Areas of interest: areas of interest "Commercial service"
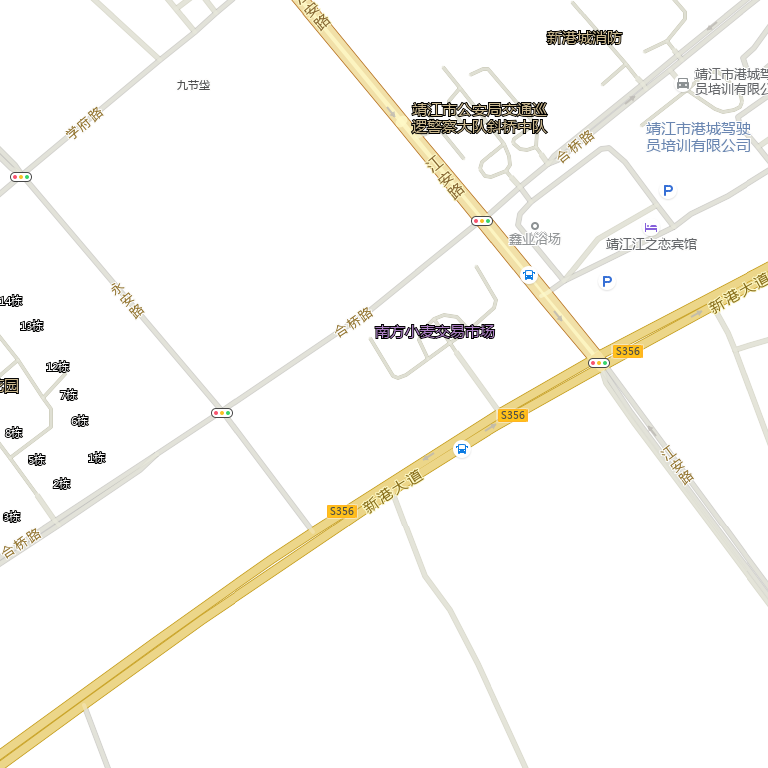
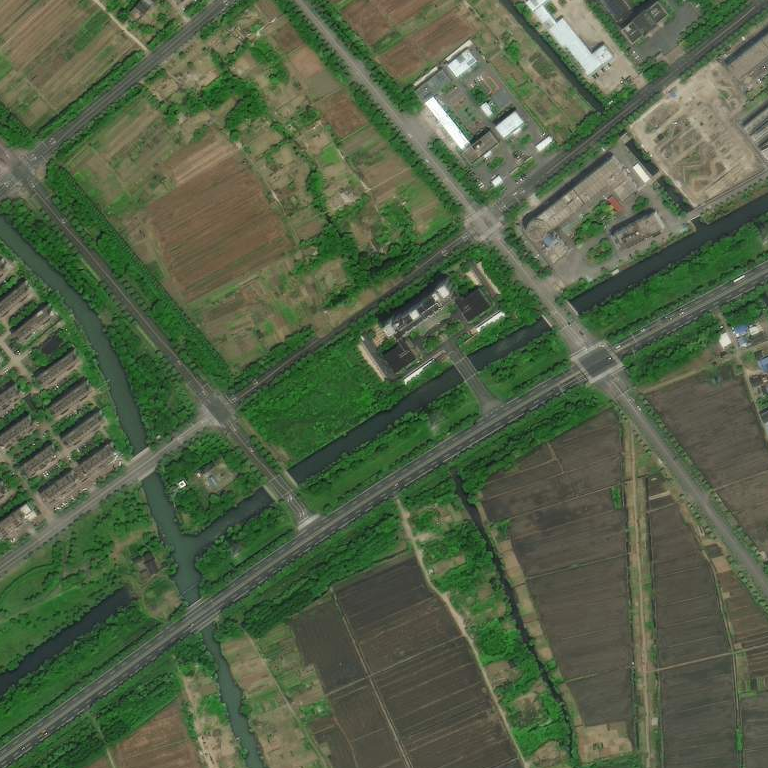